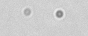
Label: camera_spot